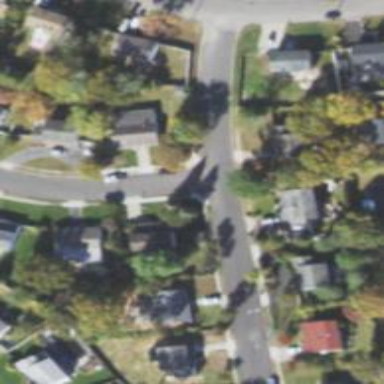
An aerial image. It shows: Unmarked crossing on the road.